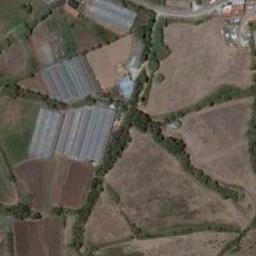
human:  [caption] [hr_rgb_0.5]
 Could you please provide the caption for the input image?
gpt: Many trees are planted in the terraces which are in the middle of the image .

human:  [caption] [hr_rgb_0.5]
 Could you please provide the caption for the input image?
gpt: There are many plants on the terrace .

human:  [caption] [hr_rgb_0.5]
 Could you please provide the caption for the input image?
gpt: There are several houses in a large layer of brown and green mixed terraces .

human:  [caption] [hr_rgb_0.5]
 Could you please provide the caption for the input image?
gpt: The bare terrace is next to some houses and trees .

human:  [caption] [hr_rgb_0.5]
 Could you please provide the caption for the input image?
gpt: There are some green bushes among the terraces .